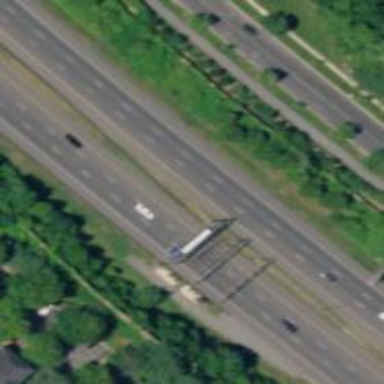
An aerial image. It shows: Toll gantry on the road.